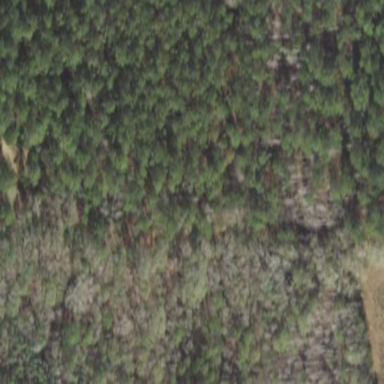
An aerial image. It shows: Woodland with needle-leaved trees.